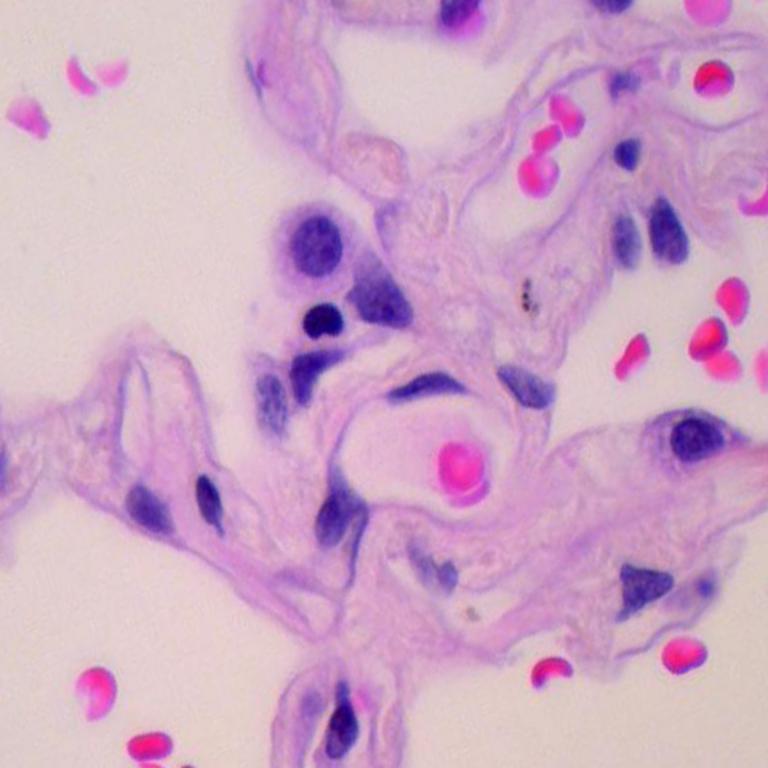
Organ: lung
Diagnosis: benign